This grayscale texture is a bearing vibration snapshot reshaped row-by-row into a square image. What is the most likely bearing condition (normal, inner_race, outer_race, ball)?
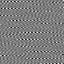
Answer: outer_race